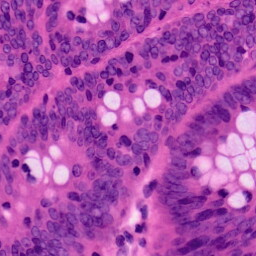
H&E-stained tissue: Colon